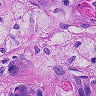
Metastatic tissue present: yes